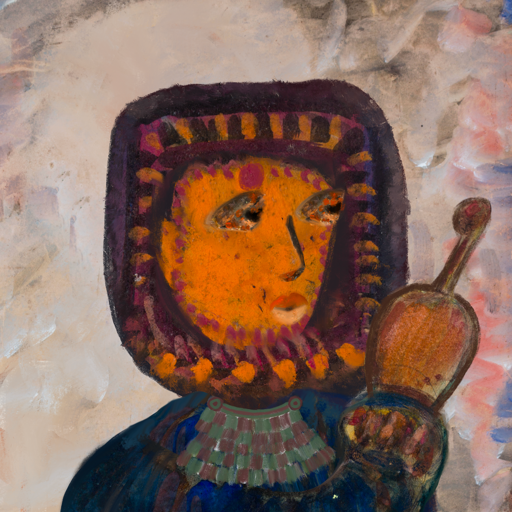
Background: Roy_Bahadur, Head And Neck Side: Doll_w_Hair, Face Side: Gypsy_Queen, Bust: Pipe, Hair Side: Blank, Head Accessory: Blank, Second Necklace: After_Raid, Necklace: Blank, Baby: Blank